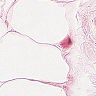
Metastatic tissue present: no